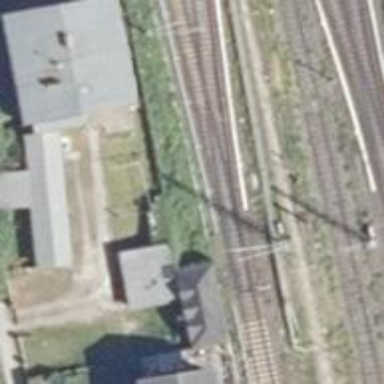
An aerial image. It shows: Railway switch.